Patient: sex M, age 23
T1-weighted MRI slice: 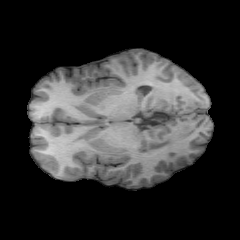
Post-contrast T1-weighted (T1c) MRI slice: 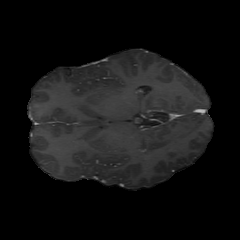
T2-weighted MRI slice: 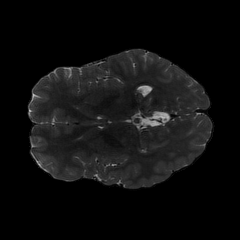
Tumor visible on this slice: no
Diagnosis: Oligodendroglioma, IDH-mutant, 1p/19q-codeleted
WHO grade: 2